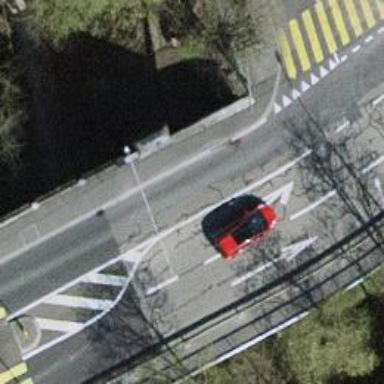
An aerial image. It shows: Bus stop with platform for public transport.